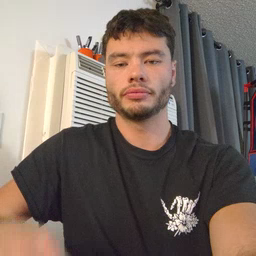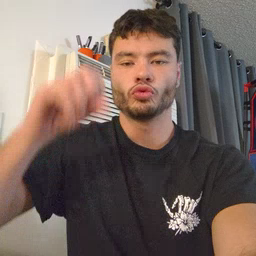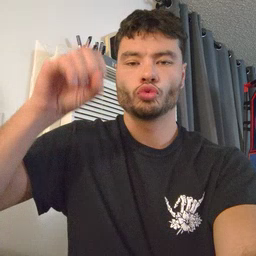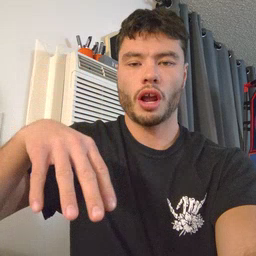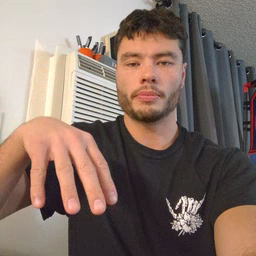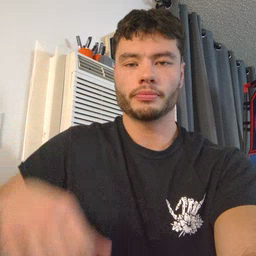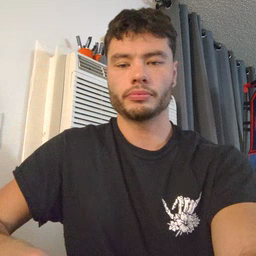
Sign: drop